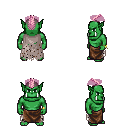
a pixel art fantasy rpg character, male body template, orc, green skin, gray tattered cape, robe skirt, pink short mohawk hairstyle, bracelets, four views (front, back, left, right), 2x2 character sprite sheet, small pixel art, hard edges, no anti-aliasing